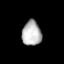
Tissue: prostate
Cell type: T cells
Senescence score: 0.8378
Nuclear area (px): 472
Mean DAPI intensity: 180.903